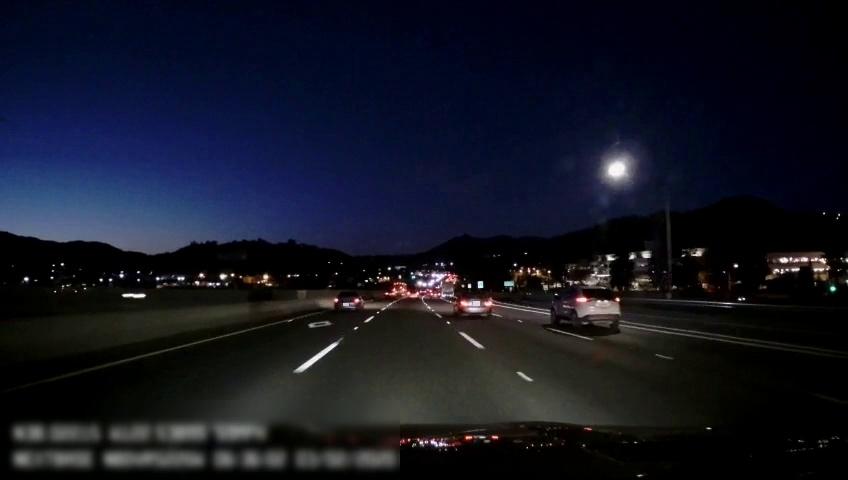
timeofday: Night
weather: Other
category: Drivable Space
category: Vehicles | Bus
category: Vehicles | Car
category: Vehicles | Car
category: Vehicles | Car
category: Vehicles | SUV
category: Vehicles | Car
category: Lanes | Alternate Lane
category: Lanes | Current Lane
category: Lanes | Current Lane
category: Lanes | Alternate Lane
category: Lanes | Alternate Lane
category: Lanes | Alternate Lane
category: Lanes | Alternate Lane